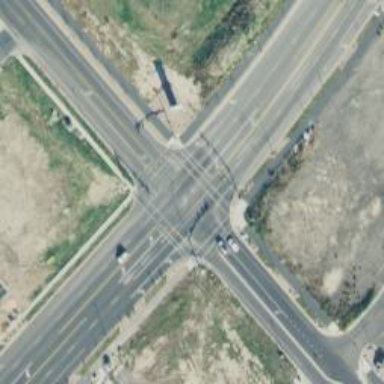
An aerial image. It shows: Marked crossing on the road.